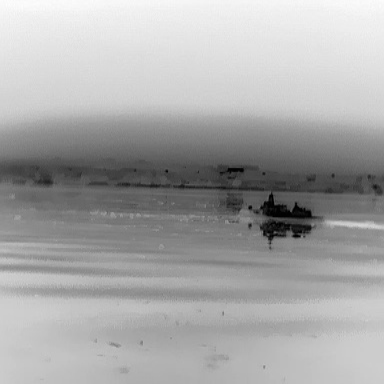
There is a warship in the infrared image.